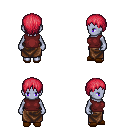
a pixel art fantasy rpg character, female body template, dark elf, purple skin, maroon sleeveless shirt, robe skirt, ruby red plain hairstyle, brown slippers, four views (front, back, left, right), 2x2 character sprite sheet, small pixel art, hard edges, no anti-aliasing